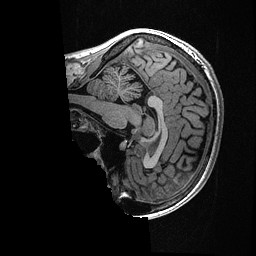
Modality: T1w
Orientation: sagittal
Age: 30
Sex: female
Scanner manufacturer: ge
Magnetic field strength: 3 T
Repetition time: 0.006952 s
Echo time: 0.00292 s